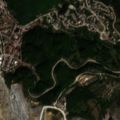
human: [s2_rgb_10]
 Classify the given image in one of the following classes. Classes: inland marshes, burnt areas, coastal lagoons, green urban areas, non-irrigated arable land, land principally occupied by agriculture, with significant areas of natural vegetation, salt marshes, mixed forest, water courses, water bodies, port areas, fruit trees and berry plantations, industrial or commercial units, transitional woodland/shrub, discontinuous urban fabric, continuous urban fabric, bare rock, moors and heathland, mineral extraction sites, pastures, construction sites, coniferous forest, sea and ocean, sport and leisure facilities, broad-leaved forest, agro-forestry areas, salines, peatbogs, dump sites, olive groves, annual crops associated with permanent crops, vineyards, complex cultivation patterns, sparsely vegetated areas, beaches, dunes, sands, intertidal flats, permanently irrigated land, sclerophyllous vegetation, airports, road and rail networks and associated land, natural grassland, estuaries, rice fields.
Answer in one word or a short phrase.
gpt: discontinuous urban fabric, mineral extraction sites, broad-leaved forest, transitional woodland/shrub